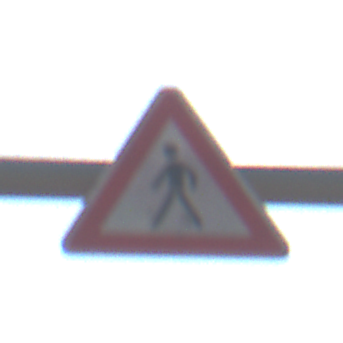
Verkehrszeichen: FussgaengerRechts
Umgebung: Outdoor, Nature
Tageszeit: MorningAfternoon
Wetter: PartlyCloudy
Licht: Natural
Jahreszeit: NotSpecified
Kontrast: HighContrast